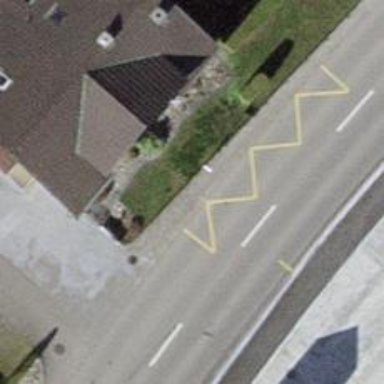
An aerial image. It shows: Bus stop with platform for public transport.